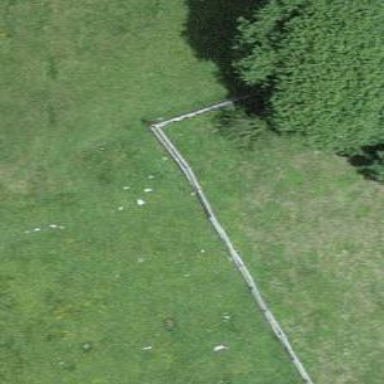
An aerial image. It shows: Guidepost supported by fence.